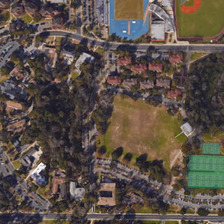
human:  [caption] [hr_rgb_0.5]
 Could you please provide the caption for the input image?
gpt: many buildings and some green trees are in a school .

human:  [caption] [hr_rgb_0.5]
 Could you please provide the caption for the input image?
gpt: many buildings and some green trees are in a school .

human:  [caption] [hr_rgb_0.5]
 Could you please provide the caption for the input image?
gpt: many buildings and some green trees are in a school .

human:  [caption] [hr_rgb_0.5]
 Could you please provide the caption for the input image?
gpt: many buildings and some green trees are in a school .

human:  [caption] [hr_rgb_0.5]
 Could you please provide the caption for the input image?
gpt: many buildings and some green trees are in a school .